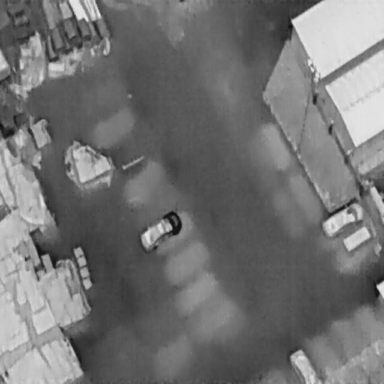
There are three Cars in the infrared image.